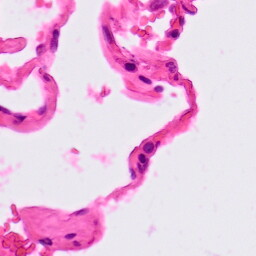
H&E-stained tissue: Lung